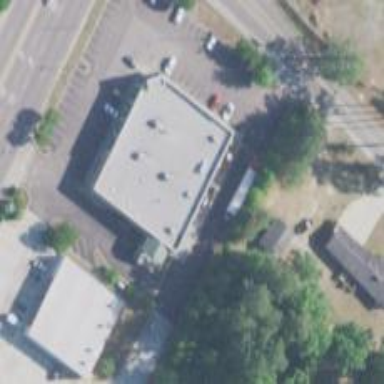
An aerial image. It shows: Pharmacy providing healthcare services.